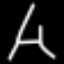
Label: The Eiffel Tower